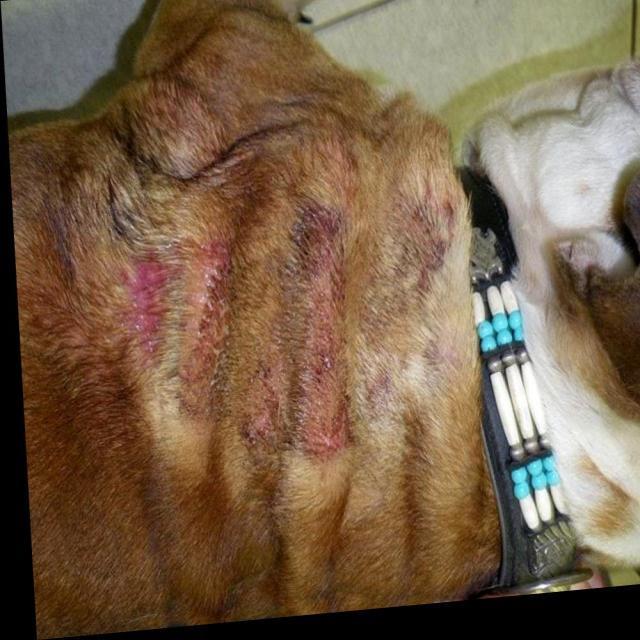
Canine dermatitis — inflammation of the skin presenting with erythema, pruritus, papules, and excoriation. May be allergic, contact, or atopic in origin.